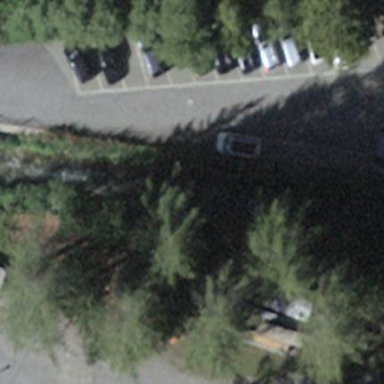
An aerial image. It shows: Parking area.